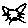
Label: cat